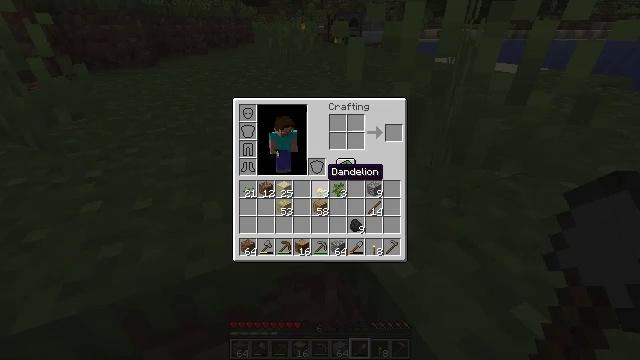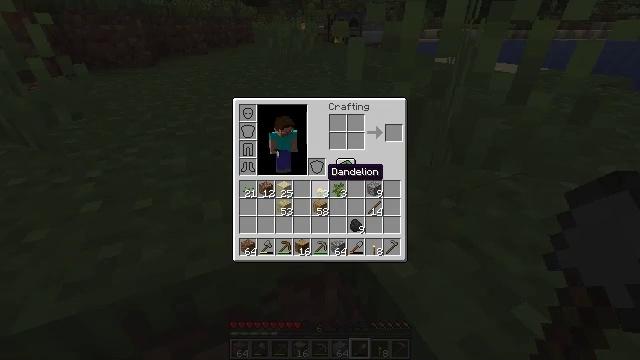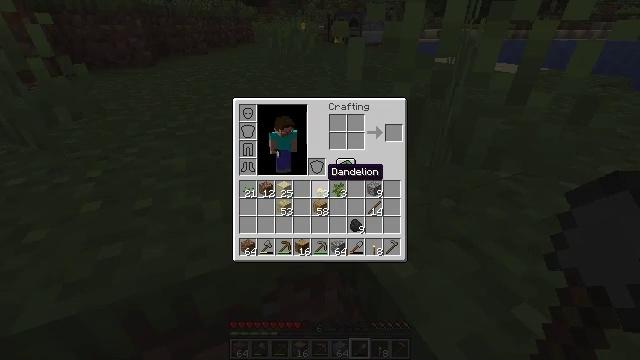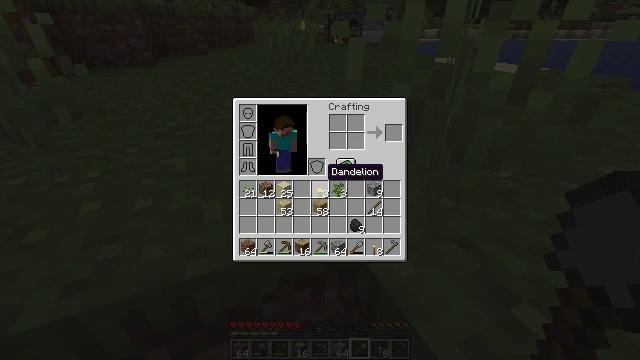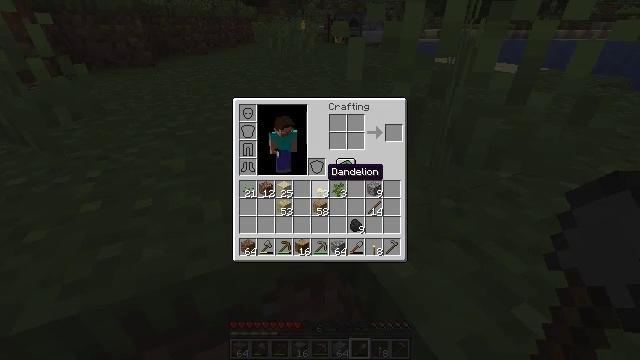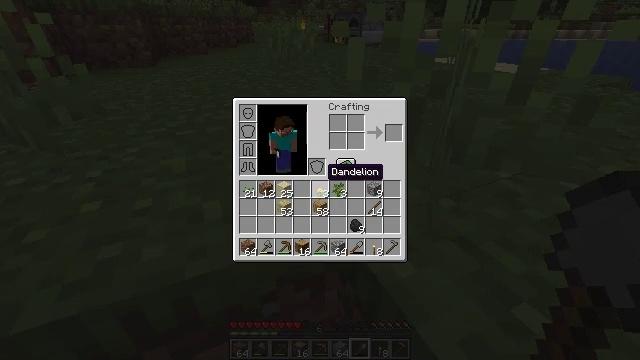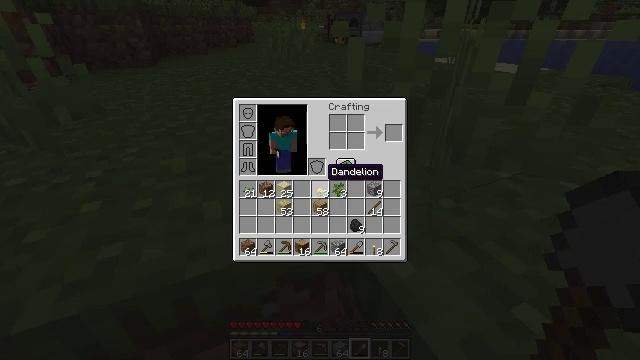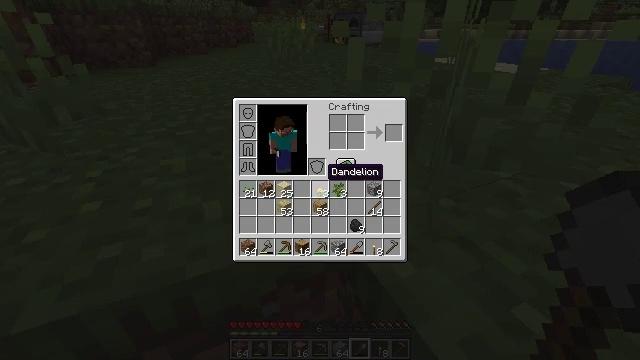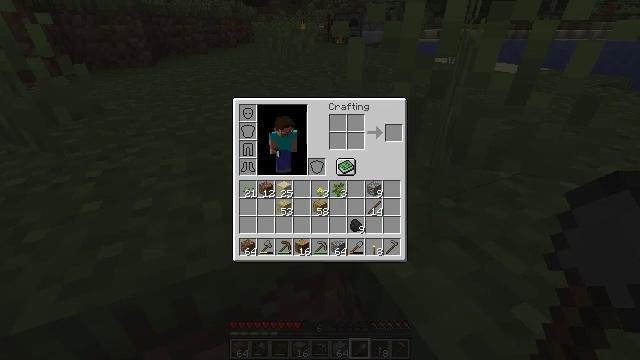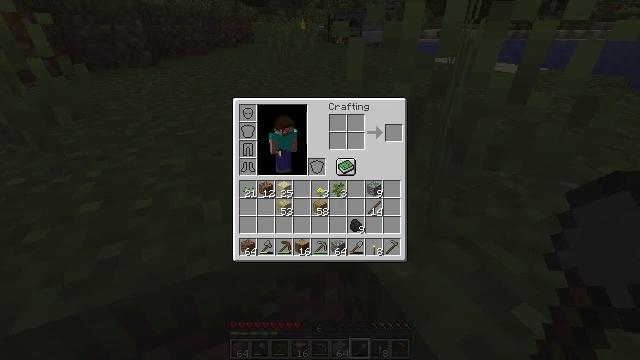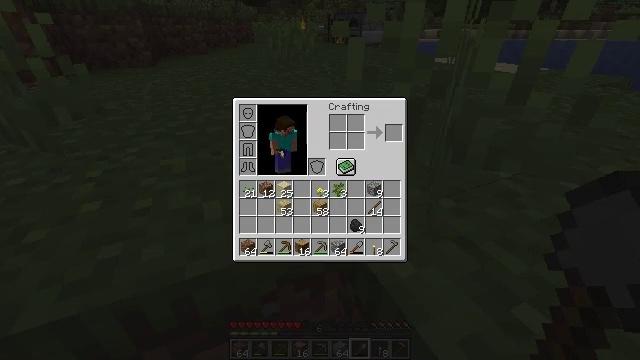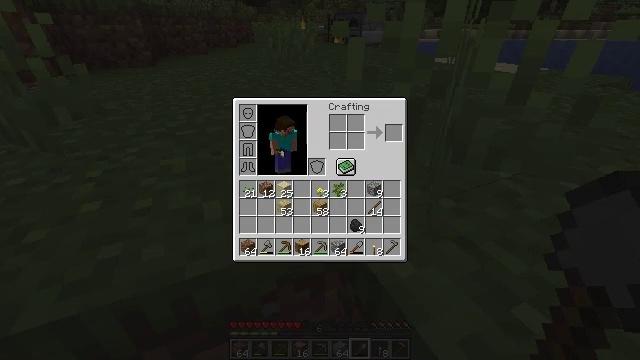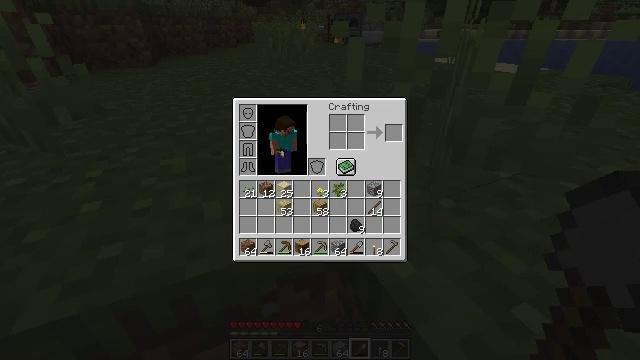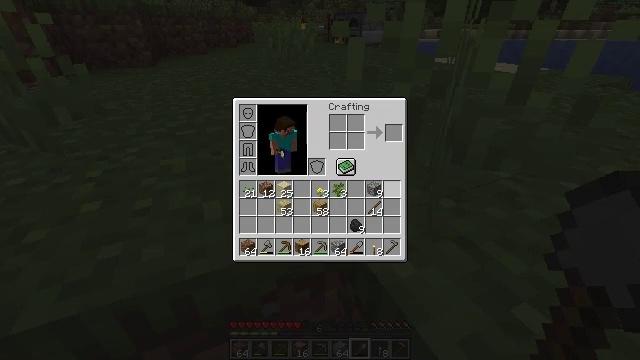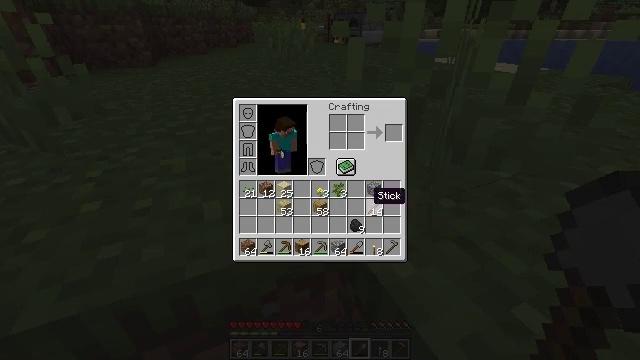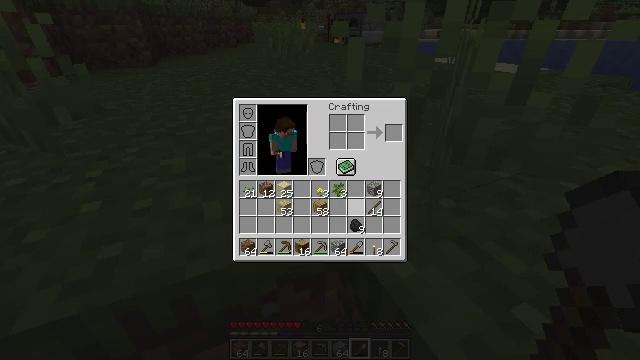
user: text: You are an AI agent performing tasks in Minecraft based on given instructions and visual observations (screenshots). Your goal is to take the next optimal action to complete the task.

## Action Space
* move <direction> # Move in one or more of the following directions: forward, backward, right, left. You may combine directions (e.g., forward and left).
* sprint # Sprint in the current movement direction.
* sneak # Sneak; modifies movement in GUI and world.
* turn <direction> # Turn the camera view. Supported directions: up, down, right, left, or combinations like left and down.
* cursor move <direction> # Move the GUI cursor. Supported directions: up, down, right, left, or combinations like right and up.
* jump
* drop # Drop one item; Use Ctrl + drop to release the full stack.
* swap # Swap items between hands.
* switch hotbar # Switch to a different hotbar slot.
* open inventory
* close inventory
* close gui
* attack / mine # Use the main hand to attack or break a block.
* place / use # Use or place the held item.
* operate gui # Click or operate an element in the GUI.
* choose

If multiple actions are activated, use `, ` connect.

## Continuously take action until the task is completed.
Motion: motion action
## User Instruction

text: craft item air
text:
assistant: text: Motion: open inventory
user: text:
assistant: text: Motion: no_op
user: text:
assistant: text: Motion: no_op
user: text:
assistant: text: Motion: no_op
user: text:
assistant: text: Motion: no_op
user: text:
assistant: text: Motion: no_op
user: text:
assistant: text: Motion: no_op
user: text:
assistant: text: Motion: cursor move right
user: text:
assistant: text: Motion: cursor move right
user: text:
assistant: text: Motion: no_op
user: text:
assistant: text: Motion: no_op
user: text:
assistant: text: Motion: no_op
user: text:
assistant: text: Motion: cursor move left
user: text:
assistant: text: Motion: cursor move left and down
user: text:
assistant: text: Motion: cursor move left
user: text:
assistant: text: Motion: cursor move left
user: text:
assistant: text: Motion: cursor move left
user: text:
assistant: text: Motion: cursor move left
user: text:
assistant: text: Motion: no_op
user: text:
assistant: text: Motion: no_op
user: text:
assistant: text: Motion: no_op
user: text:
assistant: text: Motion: no_op
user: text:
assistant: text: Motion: cursor move up
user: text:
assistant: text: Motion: no_op
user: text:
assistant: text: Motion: no_op
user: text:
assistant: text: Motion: no_op
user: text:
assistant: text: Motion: close inventory
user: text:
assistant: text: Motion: close inventory
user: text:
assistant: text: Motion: close inventory
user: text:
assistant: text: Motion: move forward, turn left and up, close inventory